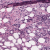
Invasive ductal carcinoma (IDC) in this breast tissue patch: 0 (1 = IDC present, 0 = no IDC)